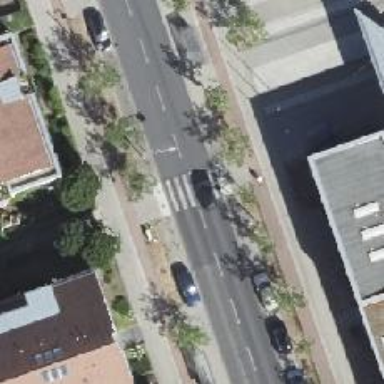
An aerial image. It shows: Marked zebra crossing with distinct zebra markings.